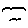
Label: bird